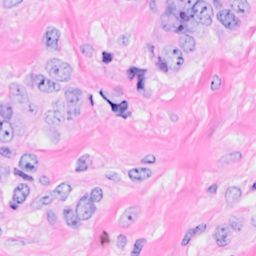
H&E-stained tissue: Breast